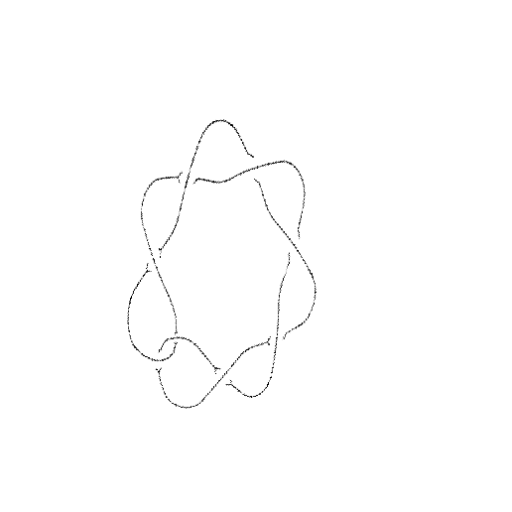
Crossing number: 8